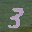
Label: 3